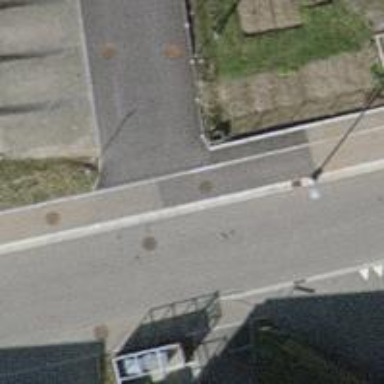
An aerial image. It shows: Tertiary road with asphalt surface.